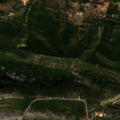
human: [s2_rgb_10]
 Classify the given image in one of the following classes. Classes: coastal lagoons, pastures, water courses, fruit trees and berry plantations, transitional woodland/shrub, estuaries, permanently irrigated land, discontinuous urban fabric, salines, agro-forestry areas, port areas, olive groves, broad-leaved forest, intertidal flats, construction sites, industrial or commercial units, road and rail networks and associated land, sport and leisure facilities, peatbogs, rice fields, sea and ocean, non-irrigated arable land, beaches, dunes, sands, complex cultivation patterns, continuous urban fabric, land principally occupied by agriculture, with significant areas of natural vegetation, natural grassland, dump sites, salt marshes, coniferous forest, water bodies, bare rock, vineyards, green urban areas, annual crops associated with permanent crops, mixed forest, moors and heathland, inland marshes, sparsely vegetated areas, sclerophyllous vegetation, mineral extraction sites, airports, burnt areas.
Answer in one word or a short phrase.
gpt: mineral extraction sites, complex cultivation patterns, mixed forest, sclerophyllous vegetation